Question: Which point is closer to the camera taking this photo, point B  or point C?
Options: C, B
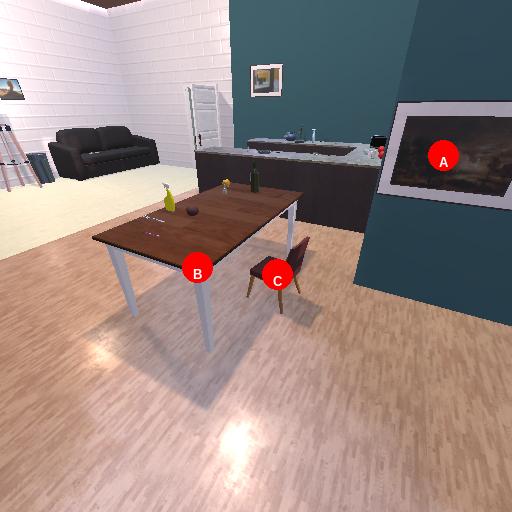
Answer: C